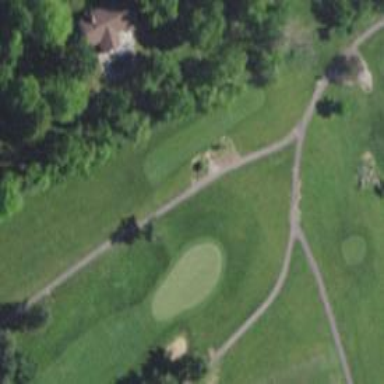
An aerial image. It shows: Path designated for golf carts.